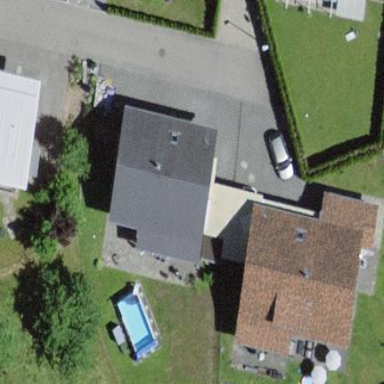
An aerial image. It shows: Residential building.